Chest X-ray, PA view. Patient: 67 years old, sex M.
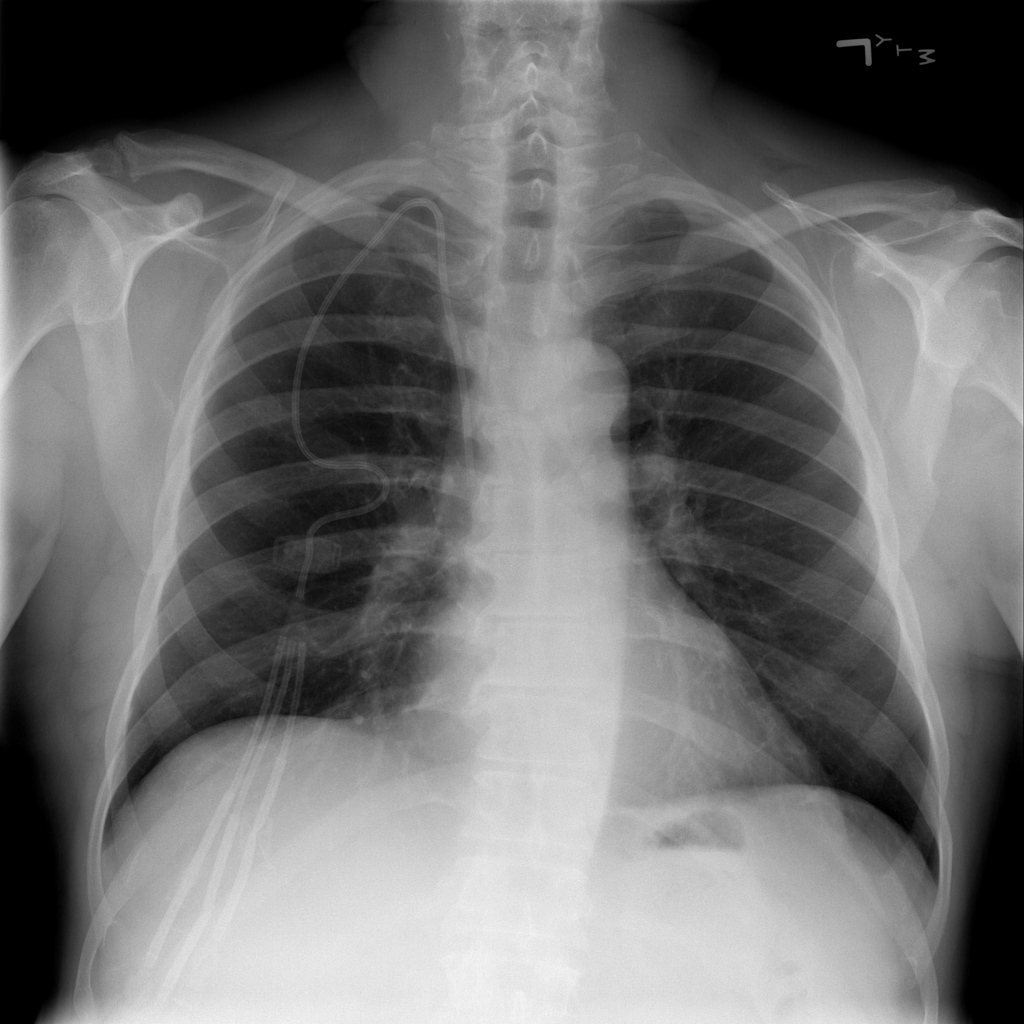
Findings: No Finding